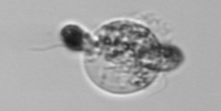
Label: Amoeba